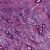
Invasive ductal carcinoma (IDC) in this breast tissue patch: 1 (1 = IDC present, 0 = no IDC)